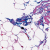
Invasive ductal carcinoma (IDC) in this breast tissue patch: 0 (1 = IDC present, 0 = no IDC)